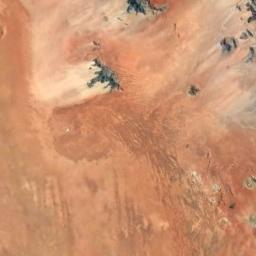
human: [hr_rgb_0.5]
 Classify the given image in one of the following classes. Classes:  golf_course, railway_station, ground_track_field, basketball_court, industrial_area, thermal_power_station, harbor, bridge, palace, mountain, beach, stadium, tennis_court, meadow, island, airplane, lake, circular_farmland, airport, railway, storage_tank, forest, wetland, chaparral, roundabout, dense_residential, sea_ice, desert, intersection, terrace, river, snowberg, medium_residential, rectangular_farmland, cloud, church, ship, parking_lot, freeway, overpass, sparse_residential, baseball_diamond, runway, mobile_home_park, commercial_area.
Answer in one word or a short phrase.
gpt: desert